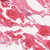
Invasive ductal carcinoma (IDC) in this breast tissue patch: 0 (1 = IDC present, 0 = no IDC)